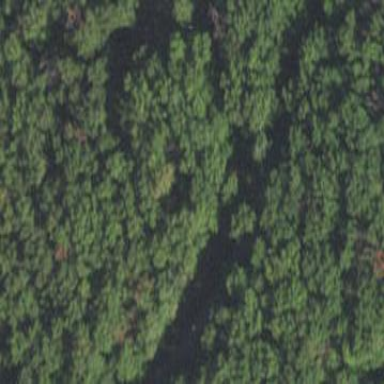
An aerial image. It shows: Beautiful woodland area.